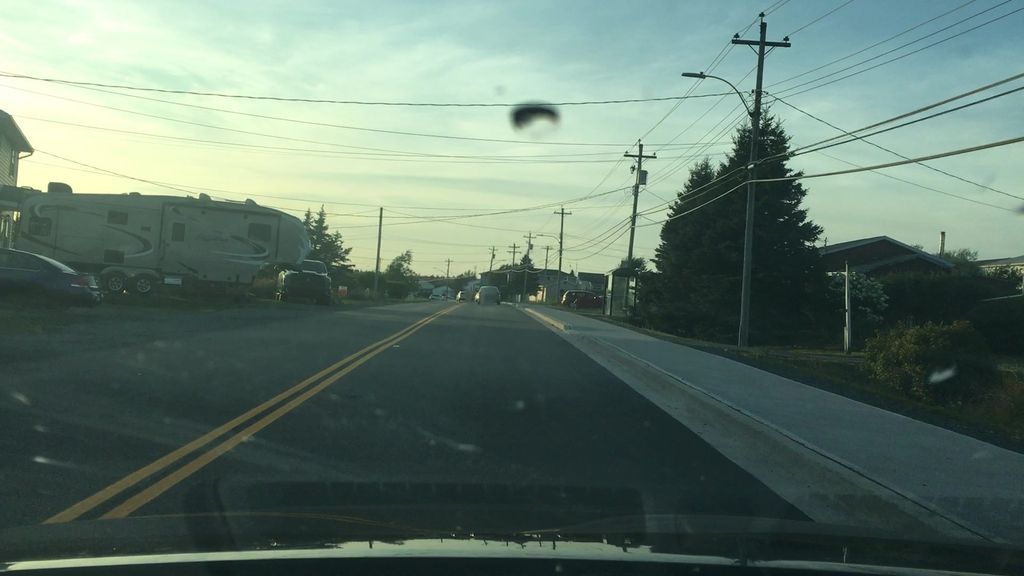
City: halifax